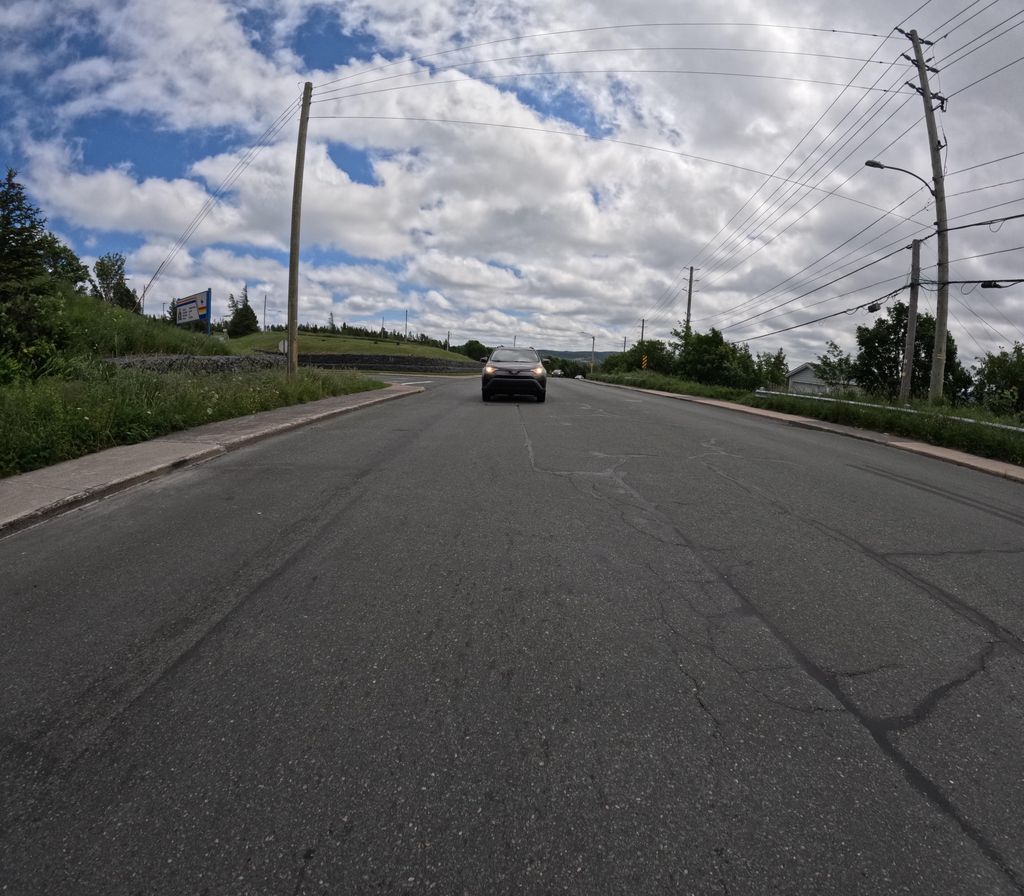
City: st_johns